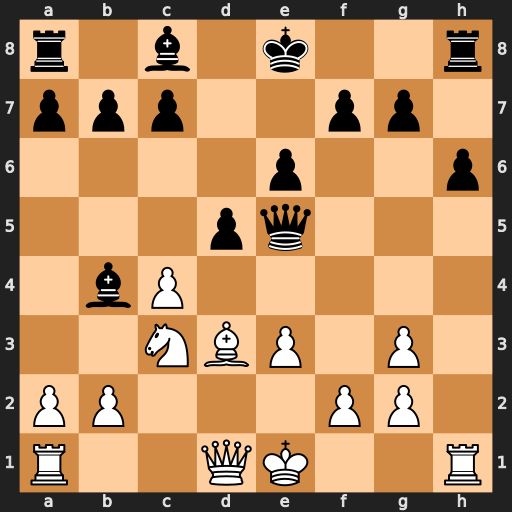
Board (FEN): r1b1k2r/ppp2pp1/4p2p/3pq3/1bP5/2NBP1P1/PP3PP1/R2QK2R
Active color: w
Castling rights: KQkq
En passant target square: -
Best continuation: Qa4+ Bd7 Qxb4